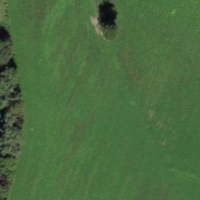
EUNIS habitat code: 52
Species observed at this site:
Geum montanum
Primula hirsuta
Silene acaulis
Ranunculus glacialis
Saxifraga oppositifolia